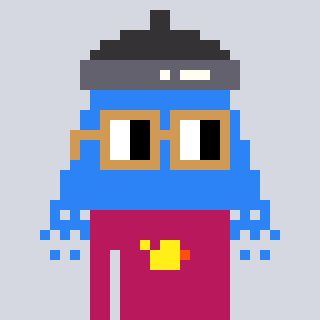
a pixel art character with square brown glasses, a shower-shaped head and a darkpink-colored body on a cool background